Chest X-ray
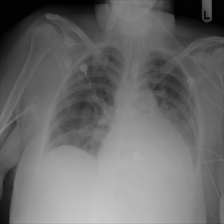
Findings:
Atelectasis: negative
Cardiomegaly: negative
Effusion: negative
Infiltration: positive
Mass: negative
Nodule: negative
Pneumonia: negative
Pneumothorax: negative
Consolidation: positive
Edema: negative
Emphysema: negative
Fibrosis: negative
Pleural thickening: negative
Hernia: negative